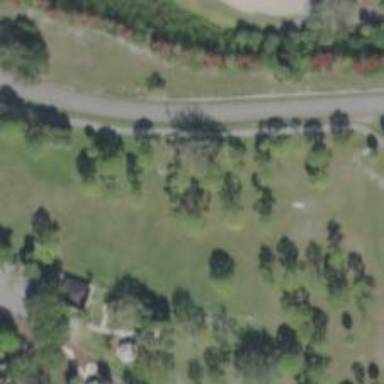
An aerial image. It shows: Disc golf hole.